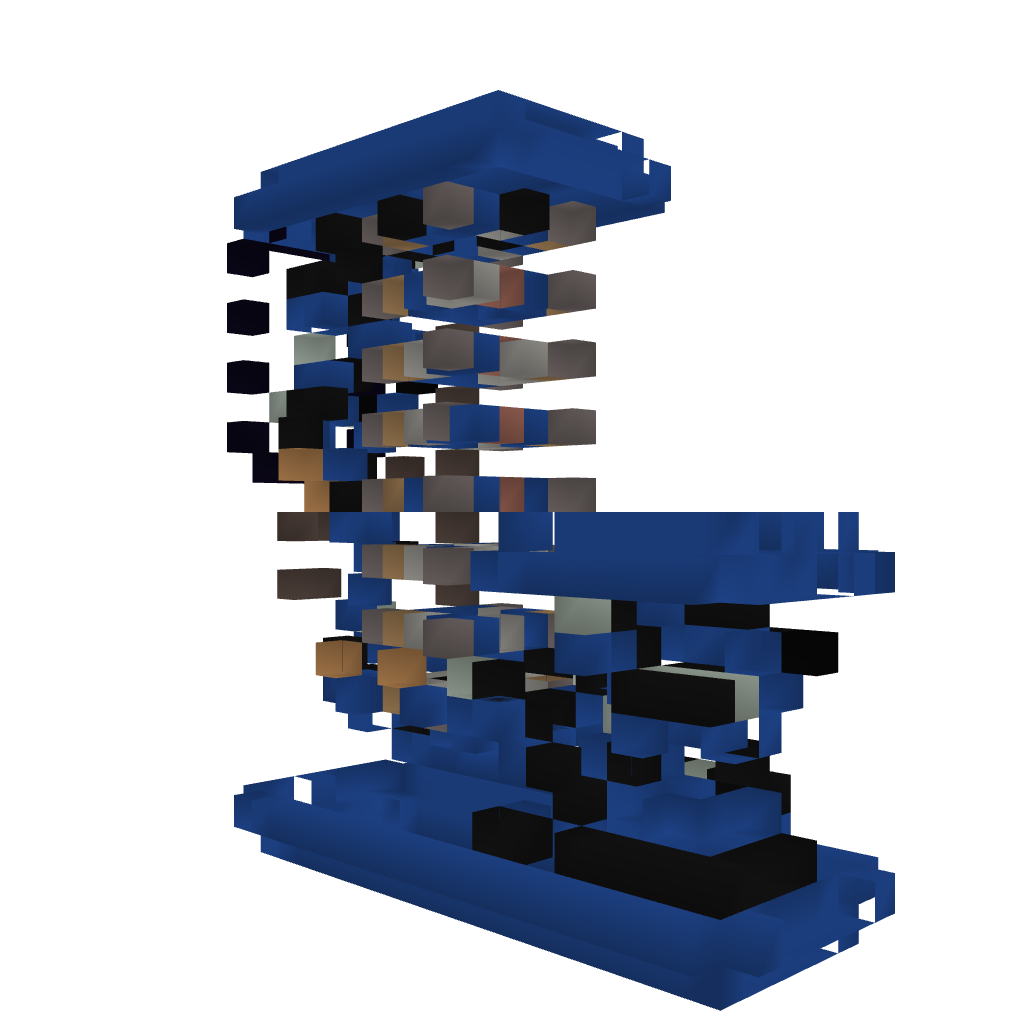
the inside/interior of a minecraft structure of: Compact 'Infinite' Counter